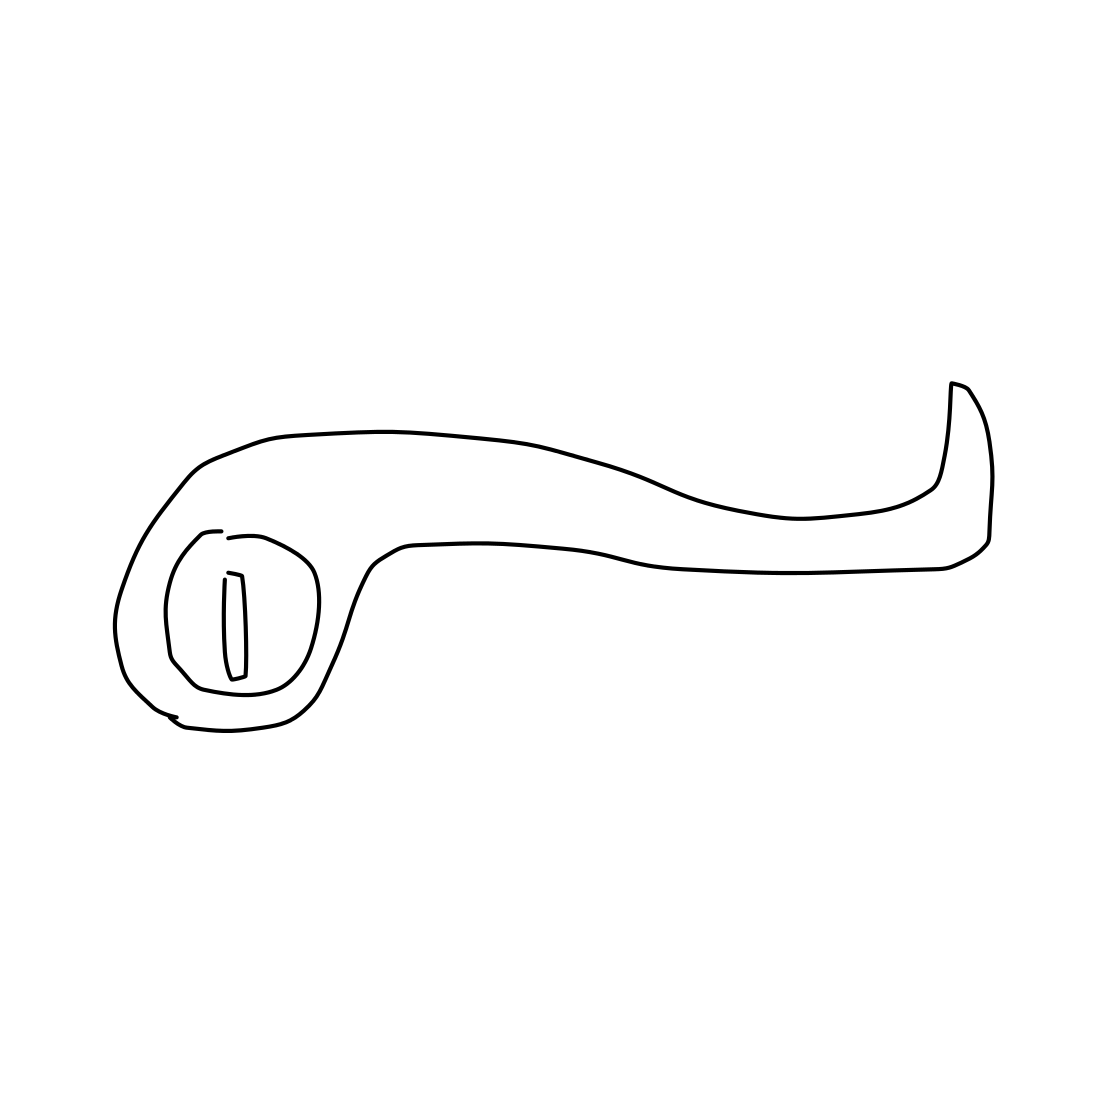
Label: door handle